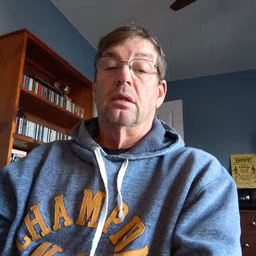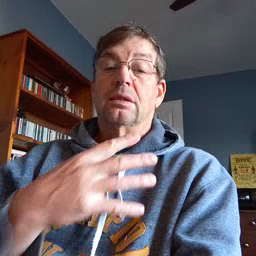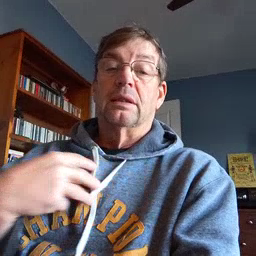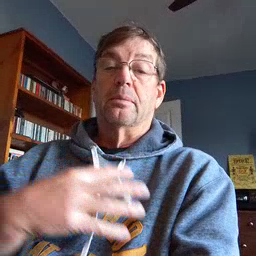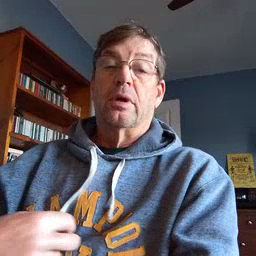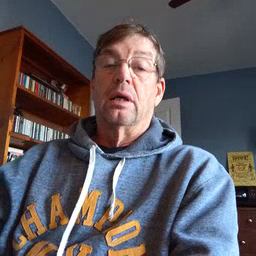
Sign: zebra